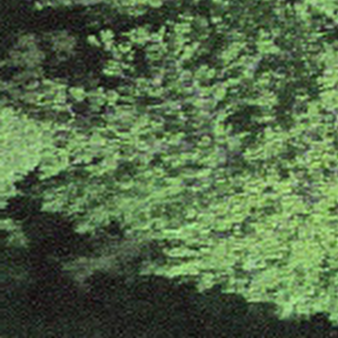
Label: other